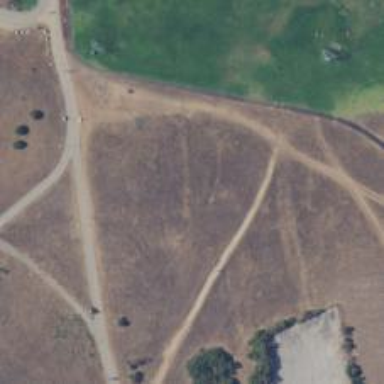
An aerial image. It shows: Disc golf hole.